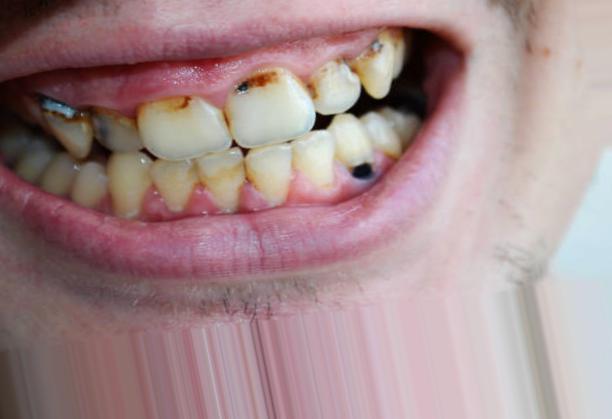
Condition: Caries